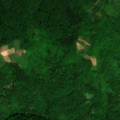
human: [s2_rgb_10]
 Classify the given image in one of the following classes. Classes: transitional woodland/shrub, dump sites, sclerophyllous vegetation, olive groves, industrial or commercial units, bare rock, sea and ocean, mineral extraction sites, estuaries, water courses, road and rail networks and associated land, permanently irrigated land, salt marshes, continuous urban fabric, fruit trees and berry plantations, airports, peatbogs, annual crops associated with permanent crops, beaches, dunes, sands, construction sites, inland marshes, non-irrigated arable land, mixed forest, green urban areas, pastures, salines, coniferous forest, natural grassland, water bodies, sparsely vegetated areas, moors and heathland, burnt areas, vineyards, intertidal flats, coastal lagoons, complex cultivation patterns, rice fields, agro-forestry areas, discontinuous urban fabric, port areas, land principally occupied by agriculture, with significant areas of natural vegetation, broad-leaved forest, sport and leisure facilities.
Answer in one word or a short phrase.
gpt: broad-leaved forest